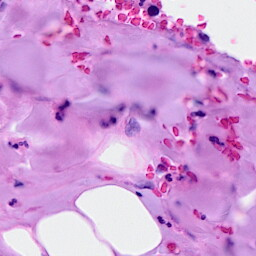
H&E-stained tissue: Breast